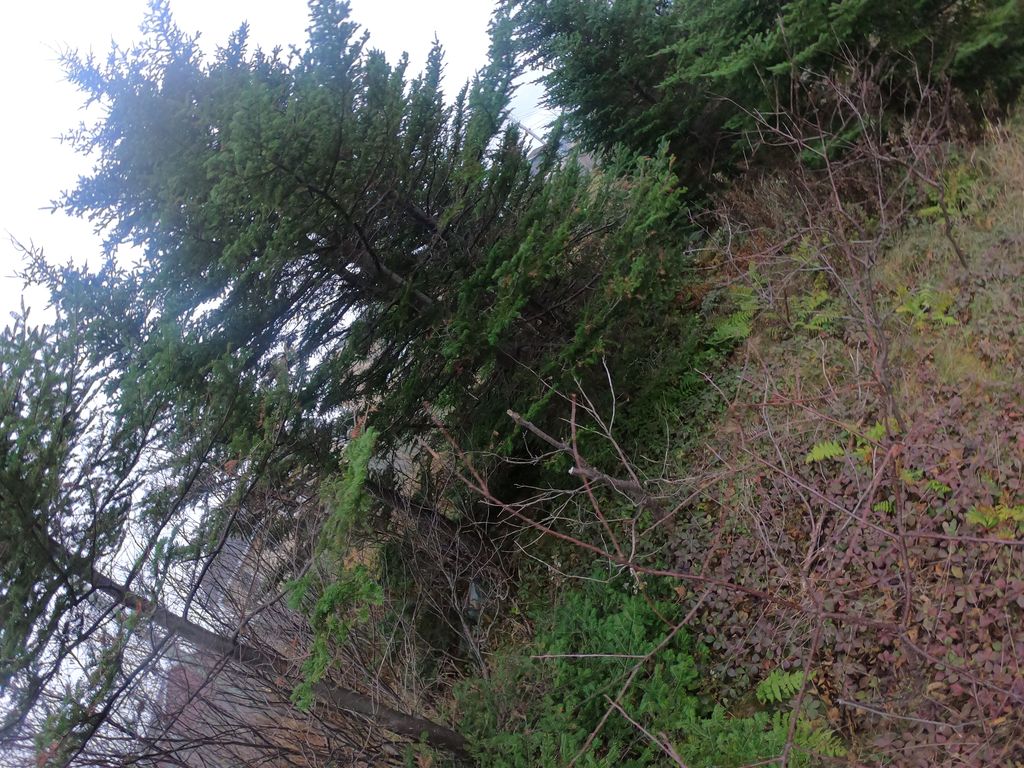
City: st_johns